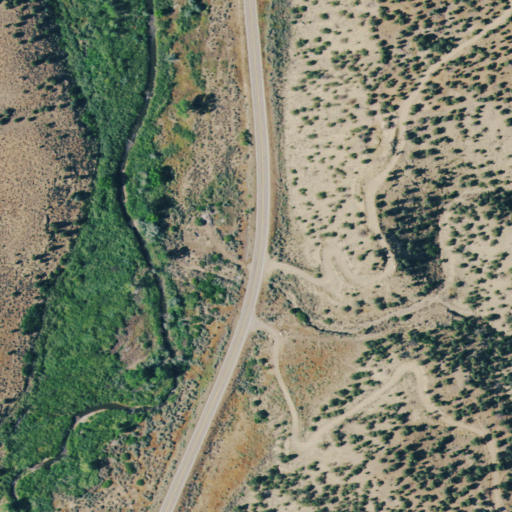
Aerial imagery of valley in Colorado named Bragg Draw containing shrub, evergreen forest, woody wetlands, herbaceous wetlands, open development, and low intensity development